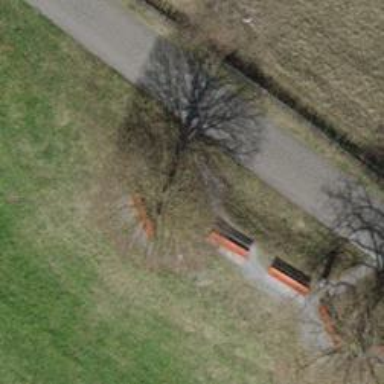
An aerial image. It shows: Red bench.